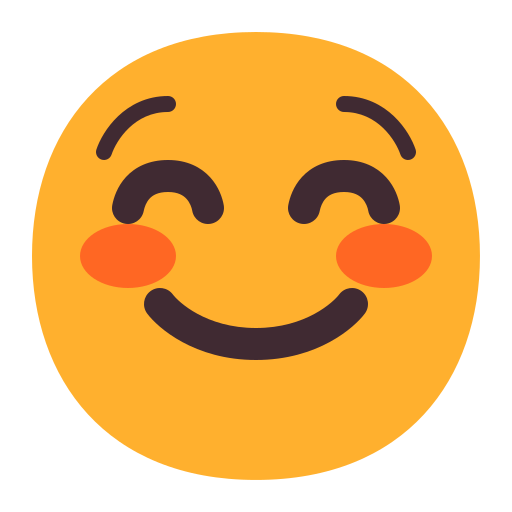
smiling face flat